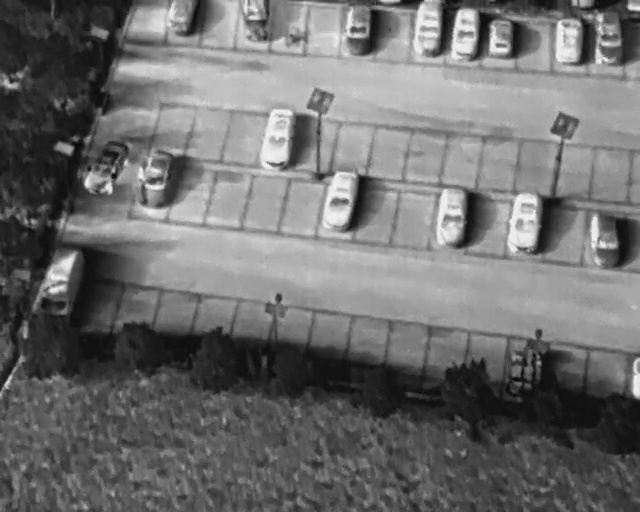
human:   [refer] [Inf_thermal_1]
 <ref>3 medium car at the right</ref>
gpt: <box>[[89, 44, 98, 49, 178], [76, 40, 87, 46, 5], [65, 39, 76, 45, 2]]</box>

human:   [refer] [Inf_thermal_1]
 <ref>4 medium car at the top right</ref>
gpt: <box>[[90, 4, 99, 10, 2], [85, 4, 92, 10, 2], [75, 4, 81, 9, 2], [69, 3, 76, 9, 6]]</box>